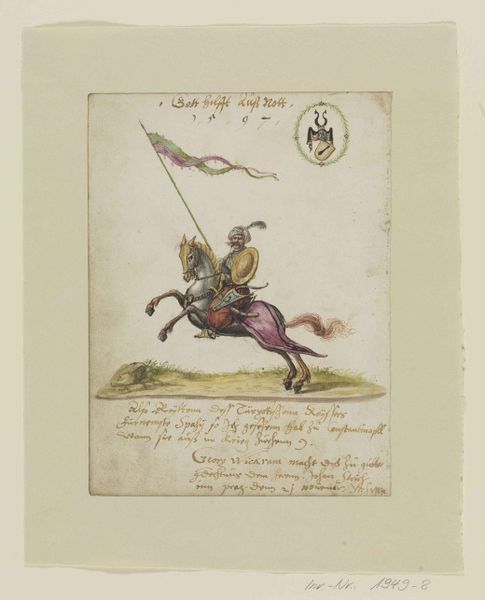
Titel: Reitender Türke
Künstler: Georg Wickgram
Standort: Karlsruhe
Institution: Staatliche Kunsthalle Karlsruhe
Schlagwörter: blau, feder, gott, himmel, kampf, kämpfer, mann, aquarell, gelb, grün, braun, bunt, grau, pastell, skizze, zeichen, zeichnung, gras, rasen, rot, tuch, wiese, beige, malerei, alt, bart, schnurrbart, barock, mensch, silber, bild, bildnis, porträt, erde, boden, gold, decke, blatt, rosa, pferd, reiter, hufe, mähne, rappe, reiten, ritt, sattel, schnell, schwanz, schweif, sprung, zügel, kopfbedeckung, farbig, schrift, papier, bogen, fahne, flagge, hosen, farbe, grafik, lila, violett, rand, banner, krieg, lanze, inschrift, scheide, jahreszahl, steppe, schild, buch, gemalt, orient, druck, schraffur, titel, seite, illustration, schwert, säbel, text, waffen, soldat, waffe, scheich, überschrift, helm, herrscher, ritter, rüstung, schimmel, wimpel, stift, insignie, buchdruck, buchseite, pergament, wappen, arabisch, türkisch, brief, ross, springen, mittelalter, speer, stange, zeilen, siegel, harfe, emblem, kupferstich, turban, miniatur, arabien, osmanisch, türkei, handschrift, hengst, araber, dokument, schabracke, galopp, georg, sultan, legende, standarte, aufbäumen, pastel, latein, information, reitend, buchillustration, türke, fez, springt, osmane, orientale, husar, osmanisches reich, manuskript, kampfer, puffhose, osman, don quichote, käpfer, turnier, reiterporträt, rase, puffhosen, 8, txt, rüstunf, 1949, rüstüng, banne, rbanner, gedenkschrift, oh shit - die türken kommen :-), mäöhne, rasn, wises, schriftstrück